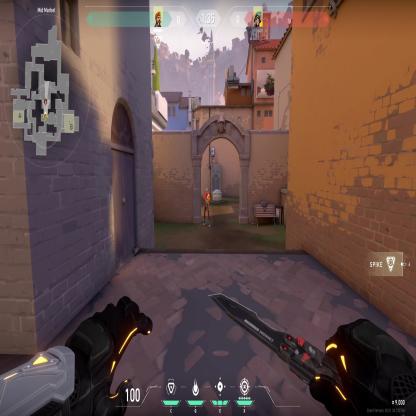
Label: enemy